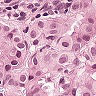
Metastatic tissue present: yes